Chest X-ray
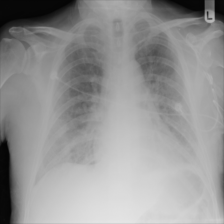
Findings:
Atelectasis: negative
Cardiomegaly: negative
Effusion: positive
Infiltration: positive
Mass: negative
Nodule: negative
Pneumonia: negative
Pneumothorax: negative
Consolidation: negative
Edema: negative
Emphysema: negative
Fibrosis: negative
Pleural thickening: negative
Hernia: negative